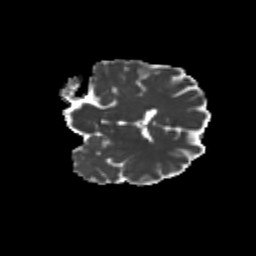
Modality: MD
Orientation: coronal
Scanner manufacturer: siemens
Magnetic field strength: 3 T
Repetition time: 9.2 s
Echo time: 0.084 s